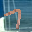
Label: 7